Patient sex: F
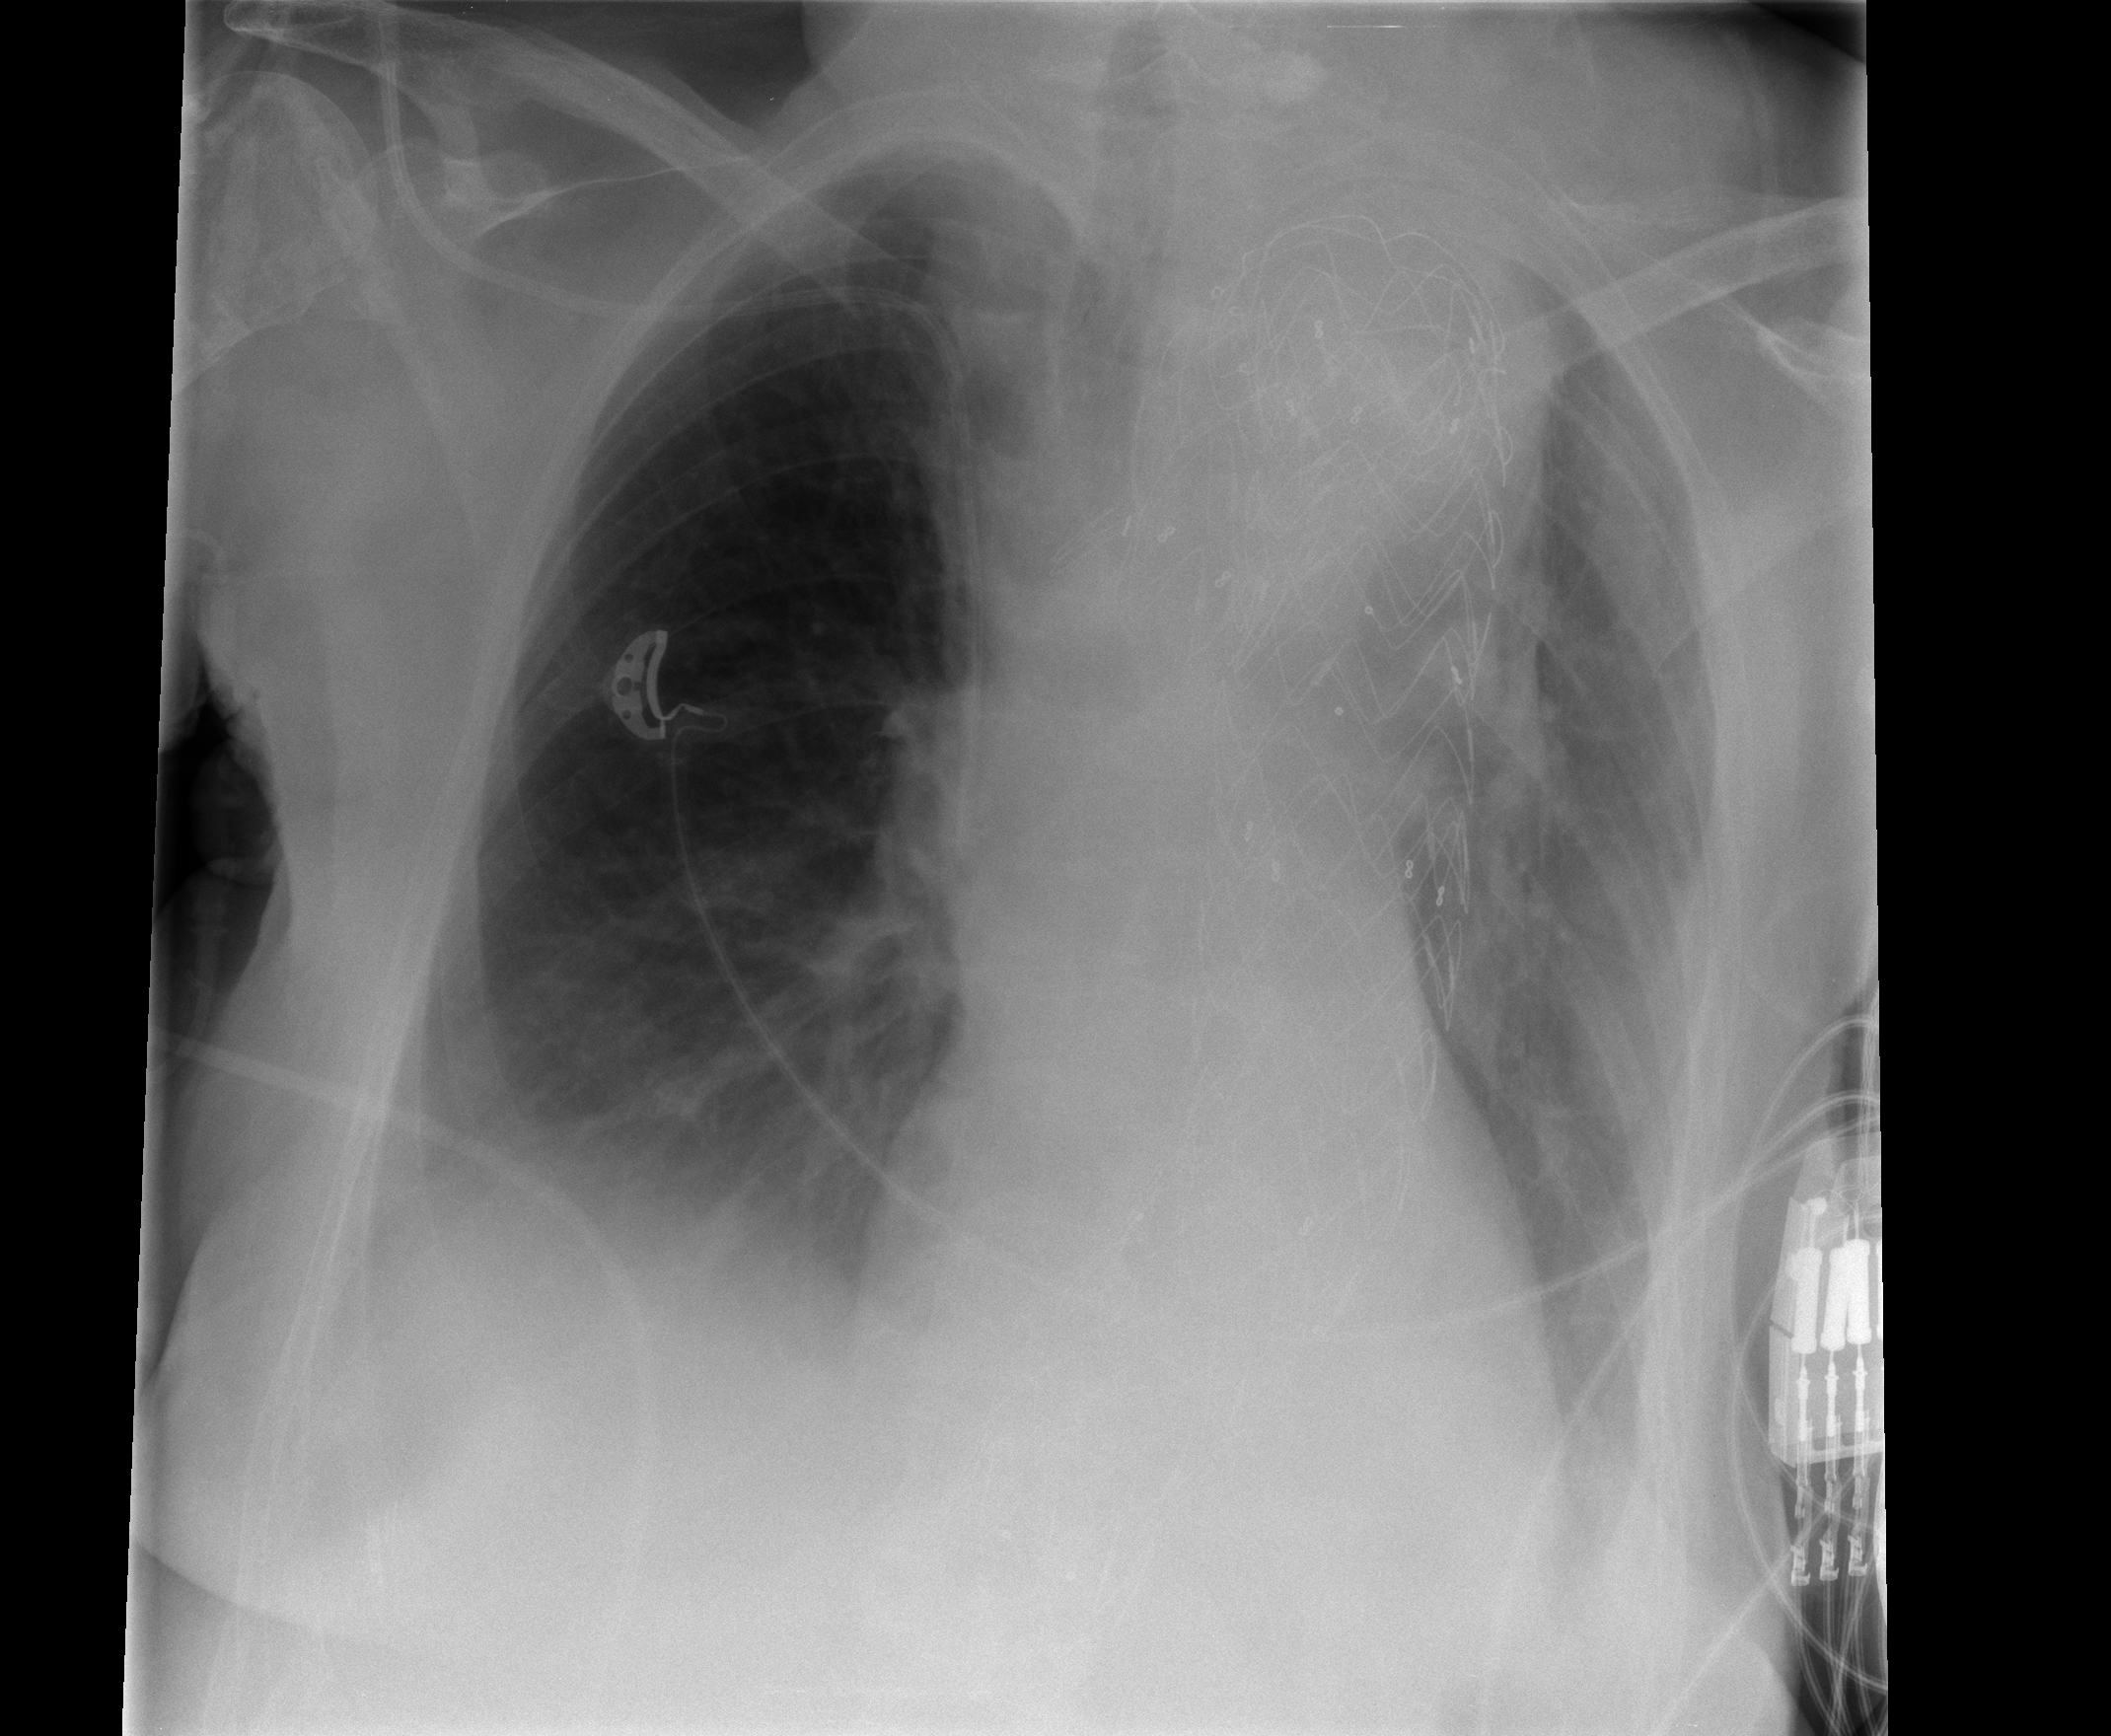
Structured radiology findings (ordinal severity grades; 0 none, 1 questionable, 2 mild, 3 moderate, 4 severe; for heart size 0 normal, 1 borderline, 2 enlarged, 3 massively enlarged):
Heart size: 0
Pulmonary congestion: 0
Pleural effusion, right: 2
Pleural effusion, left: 2
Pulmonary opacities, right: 0
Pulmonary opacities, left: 1
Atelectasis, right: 2
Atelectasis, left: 2